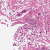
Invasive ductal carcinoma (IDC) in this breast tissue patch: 0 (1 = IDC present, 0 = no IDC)